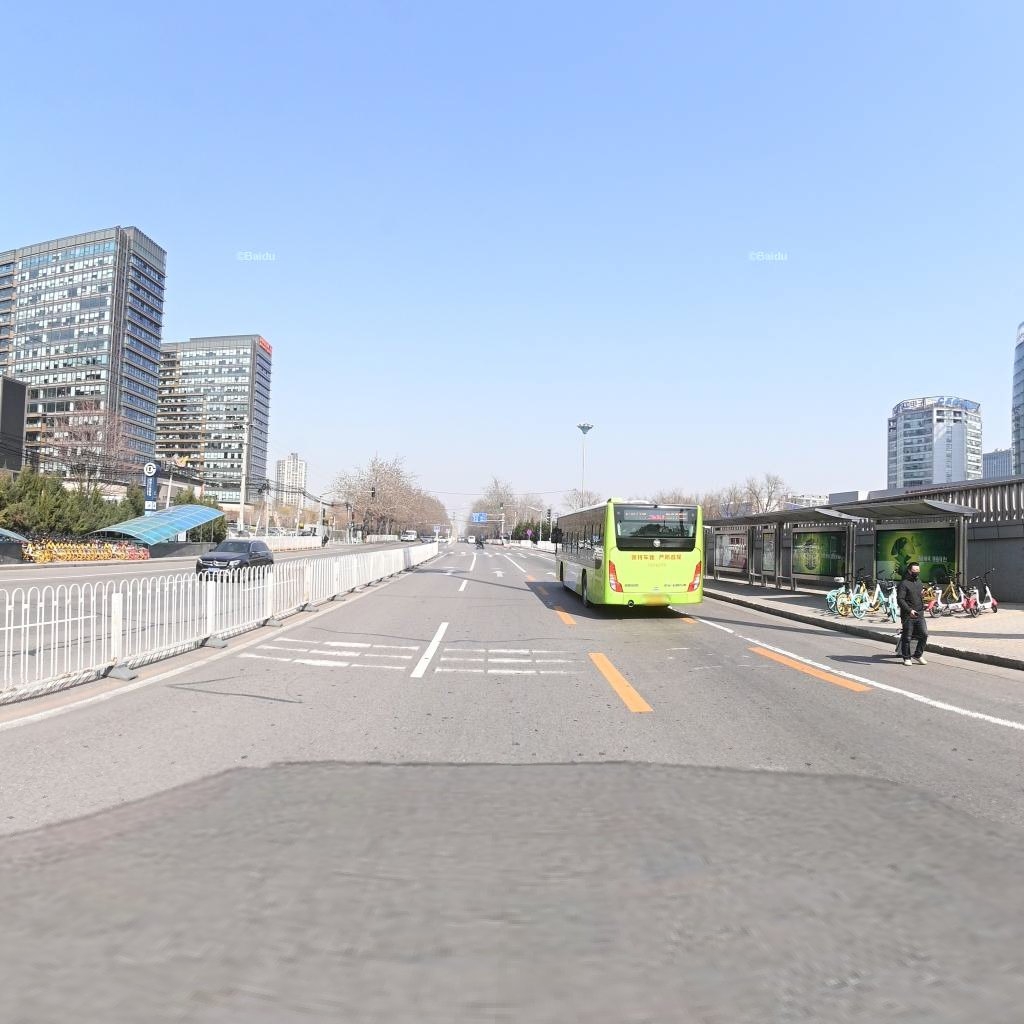
Region: Chaoyang
Road damage annotations: transverse patch, longitudinal patch, transverse patch